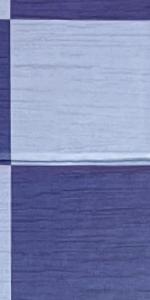
Label: Empty